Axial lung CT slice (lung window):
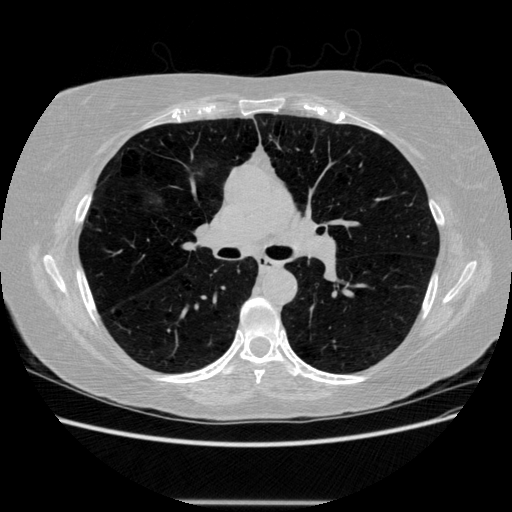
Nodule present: no